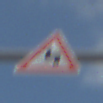
Verkehrszeichen: DoppelkurveZunaechstLinks
Umgebung: Outdoor, Suburban
Tageszeit: MorningAfternoon
Wetter: PartlyCloudy
Licht: Natural
Jahreszeit: NotSpecified
Kontrast: HighContrast